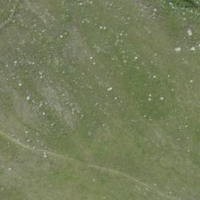
EUNIS habitat code: 26
Species observed at this site:
Agriades glandon